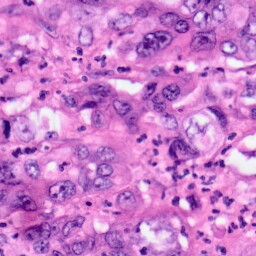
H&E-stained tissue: Pancreatic